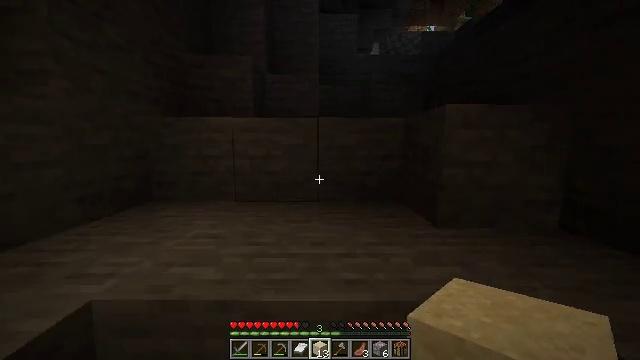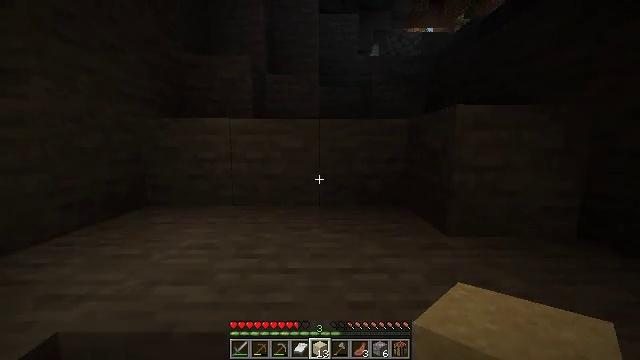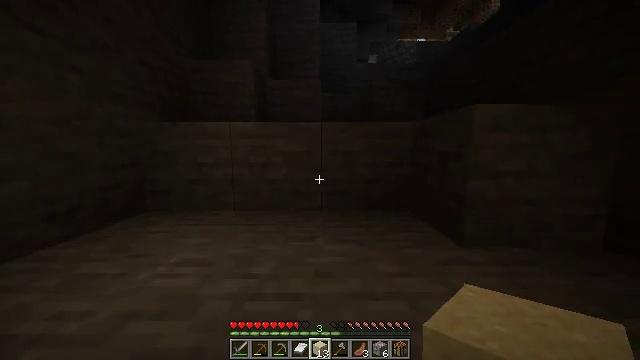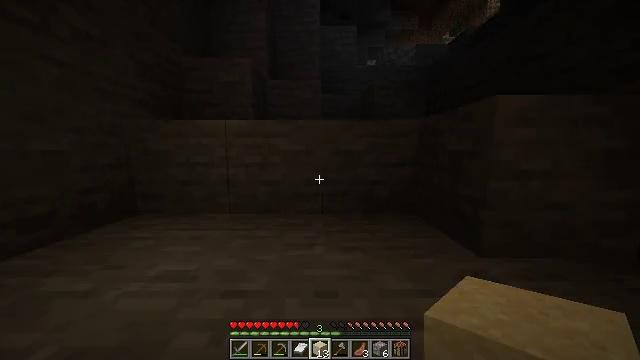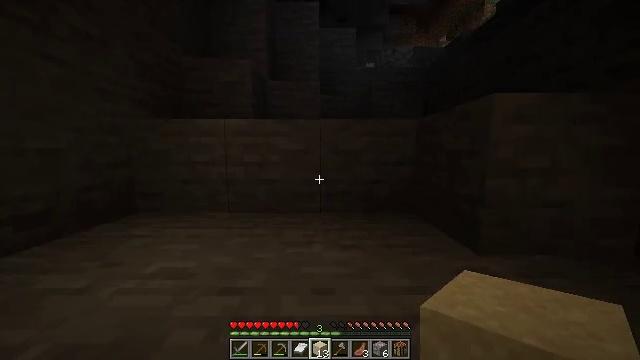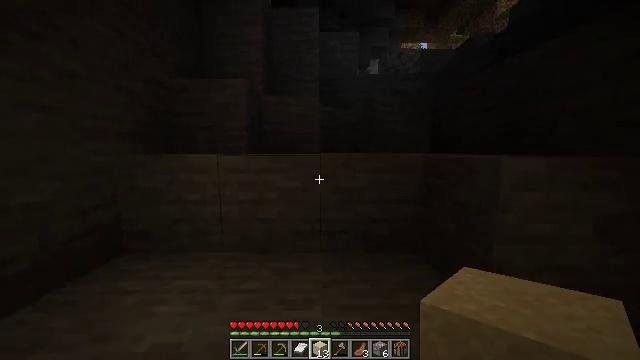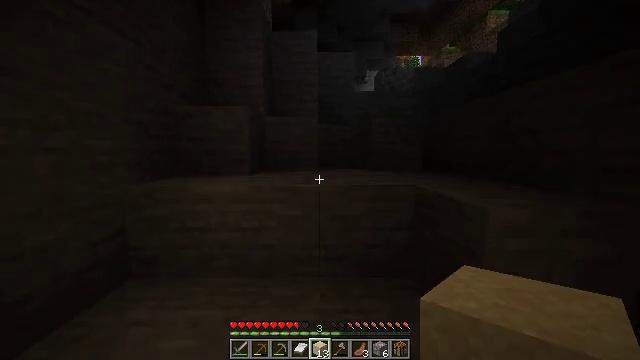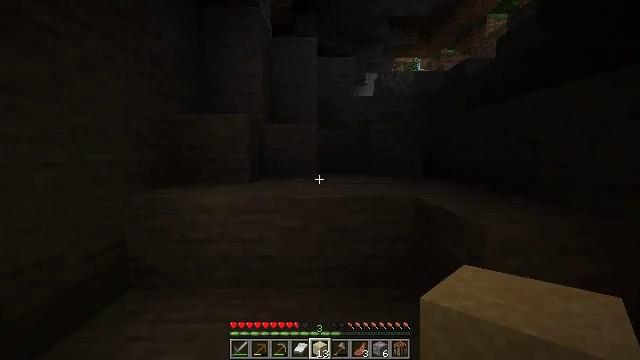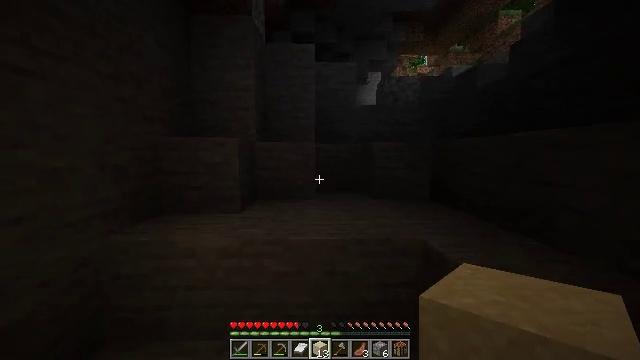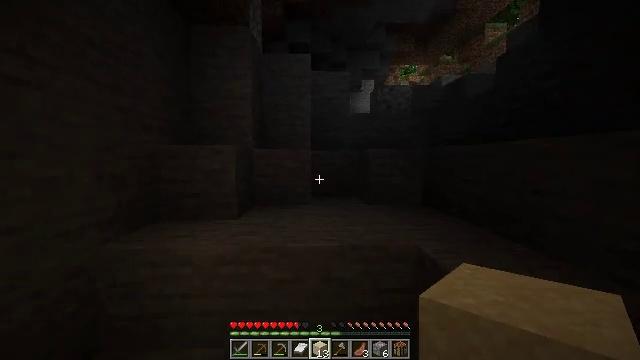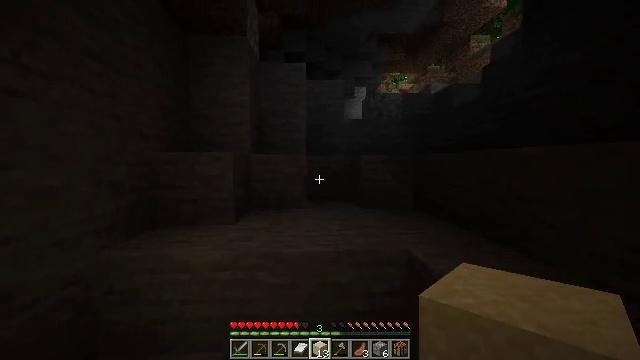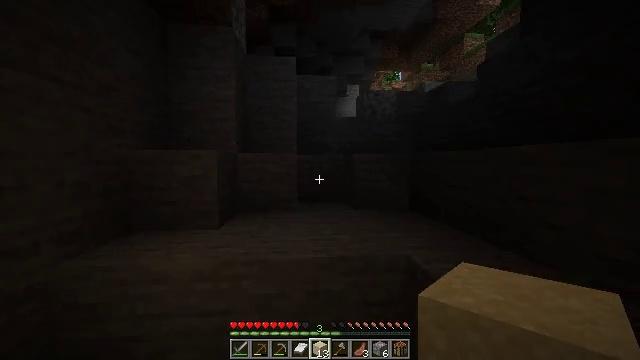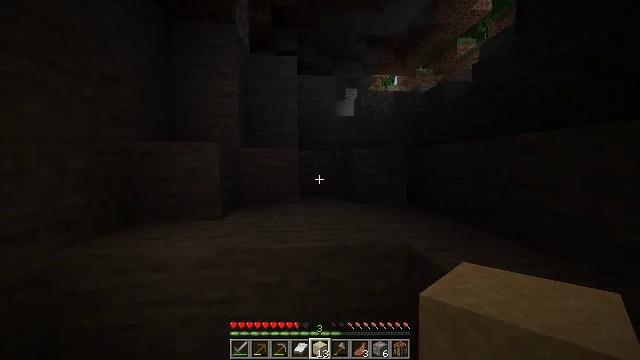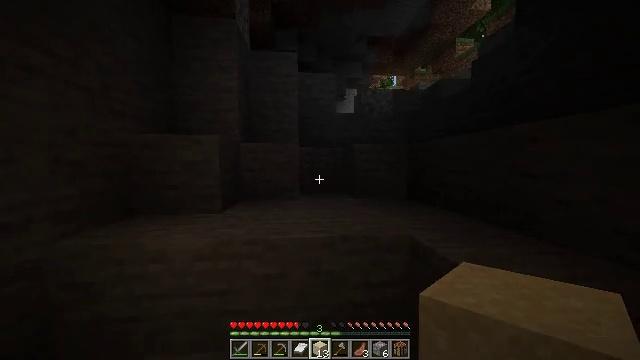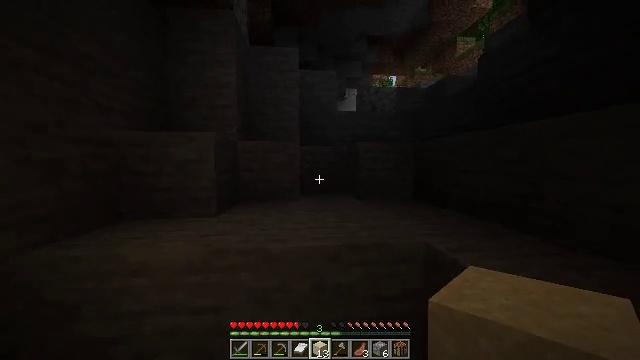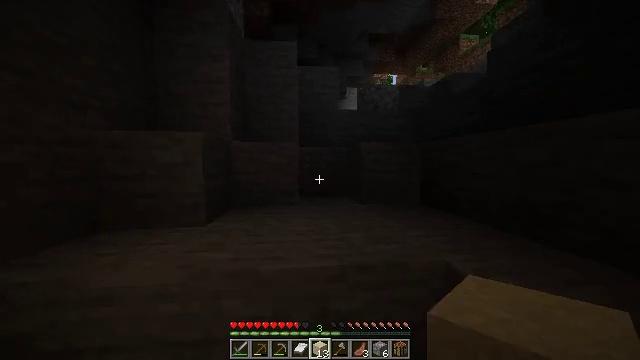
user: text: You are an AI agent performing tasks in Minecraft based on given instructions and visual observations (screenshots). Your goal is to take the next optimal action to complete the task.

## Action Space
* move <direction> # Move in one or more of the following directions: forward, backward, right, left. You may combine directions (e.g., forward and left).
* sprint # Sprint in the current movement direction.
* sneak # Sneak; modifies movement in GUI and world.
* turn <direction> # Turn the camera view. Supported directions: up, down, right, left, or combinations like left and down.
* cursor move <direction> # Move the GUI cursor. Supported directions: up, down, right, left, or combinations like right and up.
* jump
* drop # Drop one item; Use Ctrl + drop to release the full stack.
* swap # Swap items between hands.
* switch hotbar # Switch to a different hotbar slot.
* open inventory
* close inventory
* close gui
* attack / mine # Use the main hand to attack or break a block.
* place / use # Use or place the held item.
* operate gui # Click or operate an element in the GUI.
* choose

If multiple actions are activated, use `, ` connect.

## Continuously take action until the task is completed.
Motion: motion action
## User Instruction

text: Mine the sugar cane near rivers.
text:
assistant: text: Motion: move forward, sprint
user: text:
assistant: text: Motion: move forward, sprint
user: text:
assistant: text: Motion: move forward, sprint
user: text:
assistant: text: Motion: move forward, sprint
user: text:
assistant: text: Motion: move forward, sprint, jump
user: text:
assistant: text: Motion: move forward, sprint, jump
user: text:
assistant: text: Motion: move forward, sprint, jump
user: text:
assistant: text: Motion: move forward, sprint, jump
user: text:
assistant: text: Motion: move forward, sprint, turn right, jump
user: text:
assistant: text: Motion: move forward, sprint, turn right, jump
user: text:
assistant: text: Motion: move forward, sprint, turn right, jump
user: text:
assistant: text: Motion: move forward, sprint
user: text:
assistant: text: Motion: move forward, sprint
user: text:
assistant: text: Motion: move forward, sprint
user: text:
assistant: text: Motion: move forward, sprint
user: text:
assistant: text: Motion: move forward, sprint
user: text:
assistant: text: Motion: move forward, sprint
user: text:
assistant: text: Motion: move forward, sprint
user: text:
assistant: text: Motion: move forward, sprint, turn right and up
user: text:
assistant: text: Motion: move forward, sprint, turn right
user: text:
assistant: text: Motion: move forward, sprint, jump
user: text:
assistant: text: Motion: move forward, sprint, turn right and up, jump
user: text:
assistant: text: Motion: move forward, sprint, jump
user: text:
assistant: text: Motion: move forward, sprint, jump
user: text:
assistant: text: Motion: move forward, sprint, jump
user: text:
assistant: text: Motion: move forward, sprint, jump
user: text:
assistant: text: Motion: move forward, sprint, jump
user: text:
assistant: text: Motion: move forward, sprint, jump
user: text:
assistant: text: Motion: move forward, sprint, jump
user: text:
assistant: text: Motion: move forward, sprint, jump